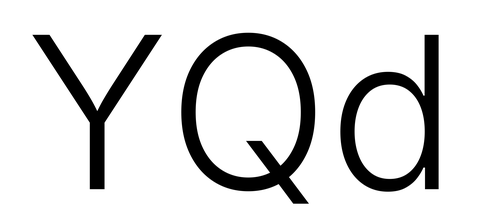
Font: Inter_Light